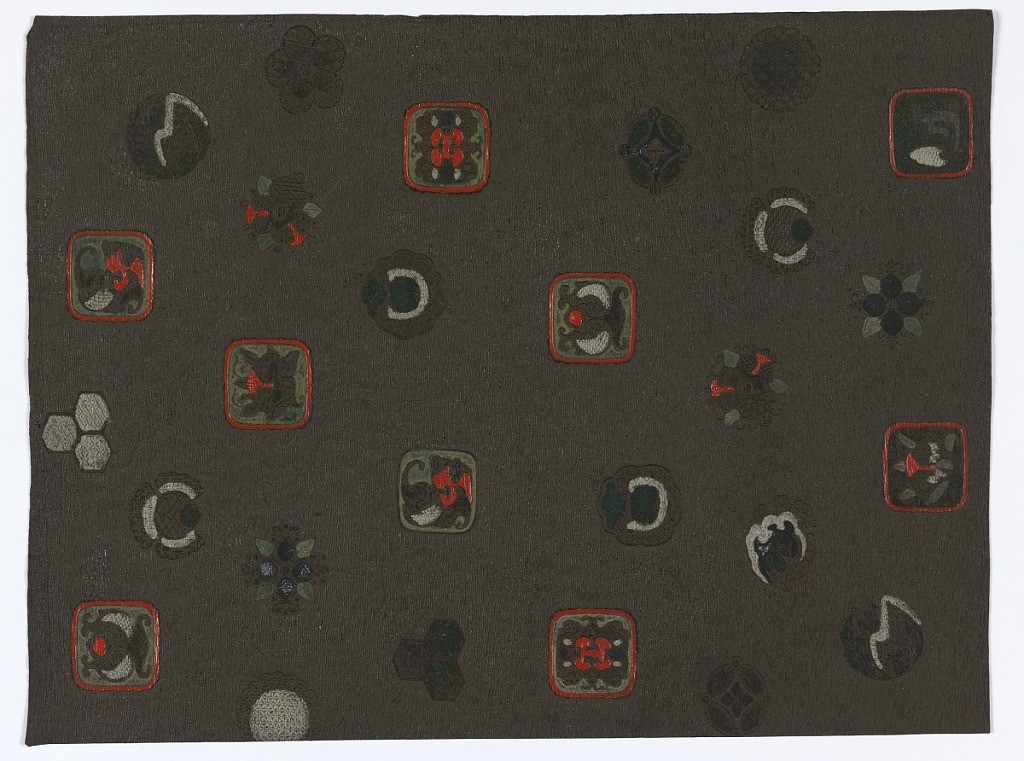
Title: Sidewall
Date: ca. 1885
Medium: Fiber composition impregnated with tung oil, embossed and painted
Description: Imitation leather. Vertical rectangle. Approximately twenty emblems of different shapes arranged at random. Several of the motifs occur twice with either coloring or direction changed. Geometrical, foliate and mask designs are included. Horizontal wave background. The later is greenish-brown over which black has been washed.